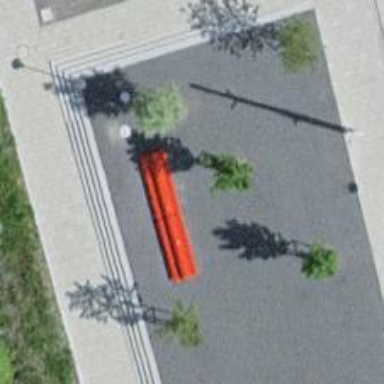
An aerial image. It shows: Red bench.